Question: I am creating a software for note-taking. I created an image of a notebook with the lines, and etc. Now, I want to create a textbox (or rich text box, or whatever element that works) that will add the text exactly on top of each line.

However, as the user types more than a few lines, the texts gets shifted a little bit on each line, ending up very weird.
I looked through many forums and questions in trying to have this fixed. Nothing helped. I'm developing it in Visual Studio, WPF project, C#. I want to add this control to the C# code, no XAML.
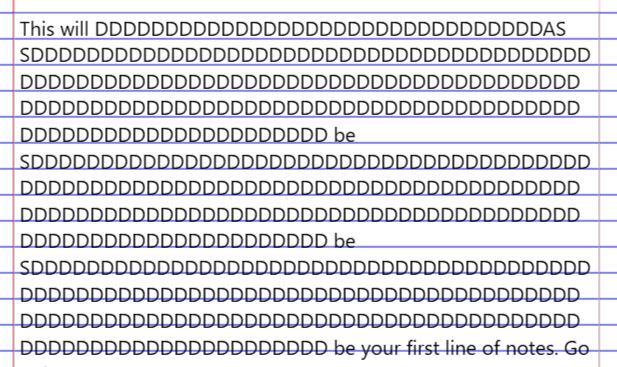
Answer: Try Setting the 'LineStackingStrategy' property.
'''
p.LineStackingStrategy = LineStackingStrategy.BlockLineHeight;
'''
If you need some spacing before the line also, like on starting of a paragraph then you can try setting the property as:
'''
p.LineStackingStrategy = LineStackingStrategy.MaxHeight;
'''
Check this Post: <URL>